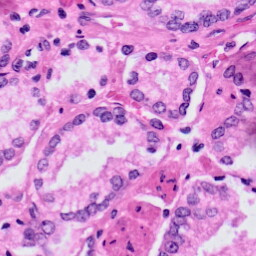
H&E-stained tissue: Prostate